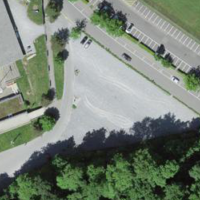
EUNIS habitat code: 53
Species observed at this site:
Cyanistes caeruleus
Sturnus vulgaris
Troglodytes troglodytes
Chloris chloris
Fringilla coelebs
Primula veris
Sylvia atricapilla
Carduelis carduelis
Columba palumbus
Muscicapa striata
Turdus merula
Phylloscopus collybita
Parus major
Erithacus rubecula
Phoenicurus ochruros